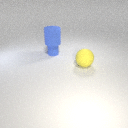
small blue rubber cylinder below large blue rubber cylinder